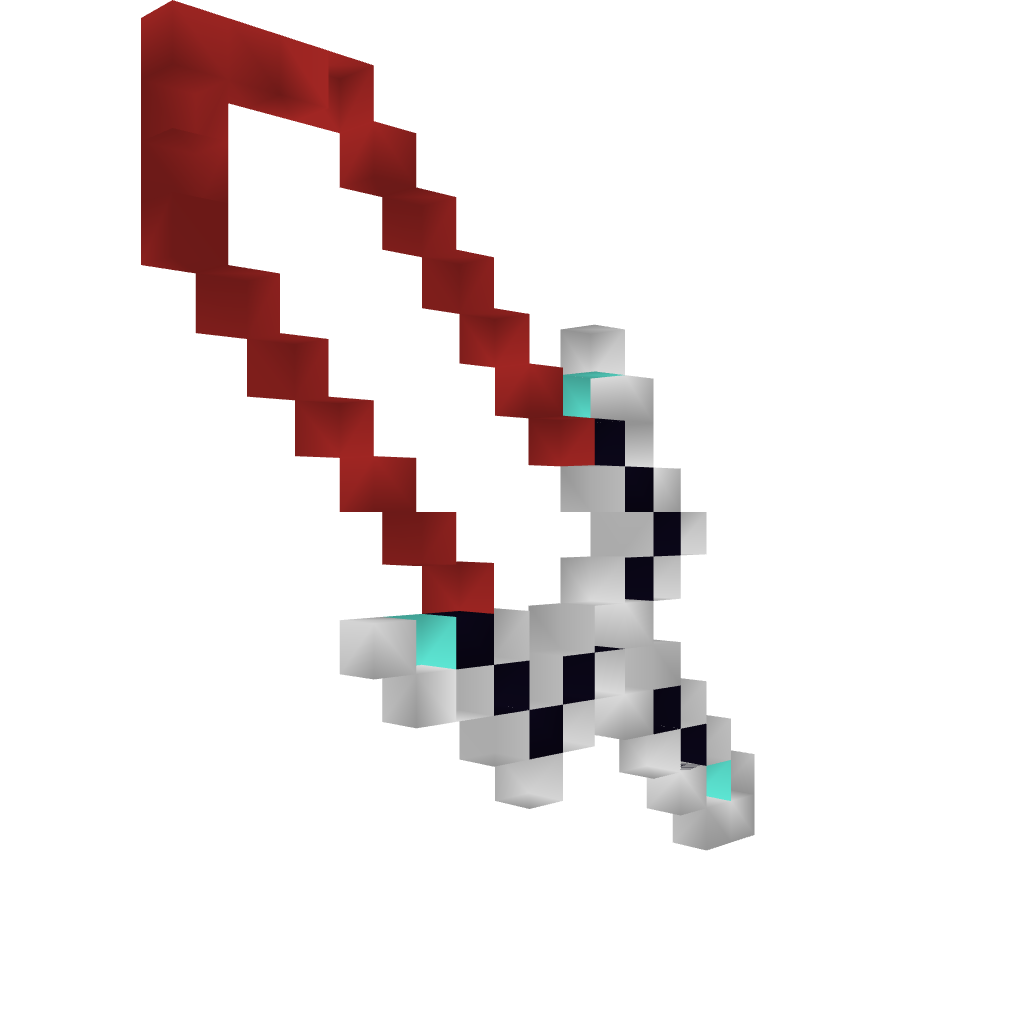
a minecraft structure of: Angel Sword